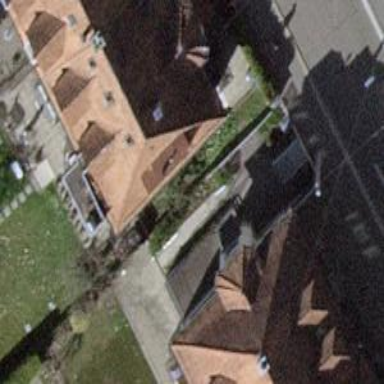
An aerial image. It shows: Building with pyramidal roof.